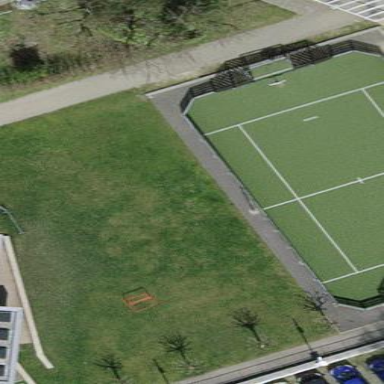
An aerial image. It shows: Pitch for leisure activities.